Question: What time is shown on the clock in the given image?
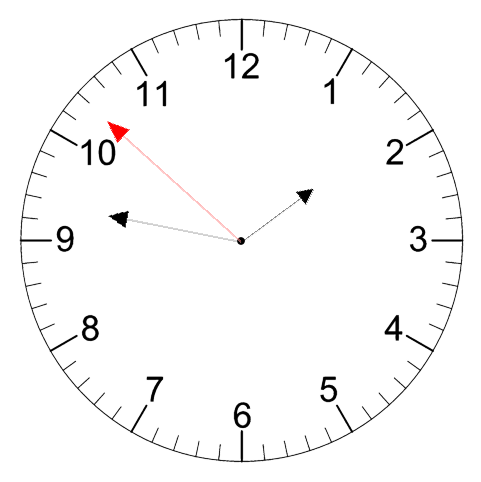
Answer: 01:46:52